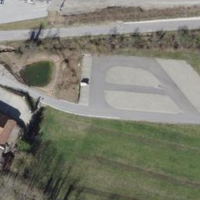
EUNIS habitat code: 52
Species observed at this site:
Stachys recta
Echium vulgare
Podarcis muralis
Anguis fragilis
Cyanistes caeruleus
Bombina variegata
Parus major
Chloris chloris
Emberiza citrinella
Phoenicurus ochruros
Lacerta agilis
Sylvia atricapilla
Turdus merula